Question: I want to let users create files by dragging items from PyQt to the system file explorer. Since some of the files will be very large, I also need to delay setting the data to when the user finishes the drop instead of immediately on start of drag.
This example seems to be what I need: <URL>
I tried converting that to a simple PyQt5 version where dragging a QPushButton into a folder will create a plain text file, but it's not working for me... when I run it dropping does nothing and my cursor looks like this:

'''
import sys
from PyQt5 import QtCore, QtGui, QtWidgets
import typing
import time
class MimeData(QtCore.QMimeData):
dataRequested = QtCore.pyqtSignal(str)
def formats(self) -> typing.List[str]:
return QtCore.QMimeData.formats(self) + ["text/plain"]
def retrieveData(self, mime_type: str, preferred_type: QtCore.QVariant.Type):
self.dataRequested.emit(mime_type)
return QtCore.QMimeData.retrieveData(self, mime_type, preferred_type)
class SourceWidget(QtWidgets.QWidget):
mimeData: MimeData = None
def __init__(self, parent=None):
super().__init__(parent)
layout = QtWidgets.QVBoxLayout()
button = QtWidgets.QPushButton("Drag Me")
button.pressed.connect(self.start_drag)
layout.addWidget(button)
self.setLayout(layout)
@QtCore.pyqtSlot()
def create_data(self, mime_type):
if mime_type == "text/plain":
time.sleep(0.25) # Simulate large file
self.mimeData.setData("text/plain", b"my text file contents")
@QtCore.pyqtSlot()
def start_drag(self):
self.mimeData = MimeData()
self.mimeData.dataRequested.connect(self.create_data)
drag = QtGui.QDrag(self)
drag.setMimeData(self.mimeData)
drag.exec(QtCore.Qt.CopyAction)
if __name__ == "__main__":
app = QtWidgets.QApplication.instance() or QtWidgets.QApplication(sys.argv)
w = SourceWidget()
w.show()
app.exec_()
'''
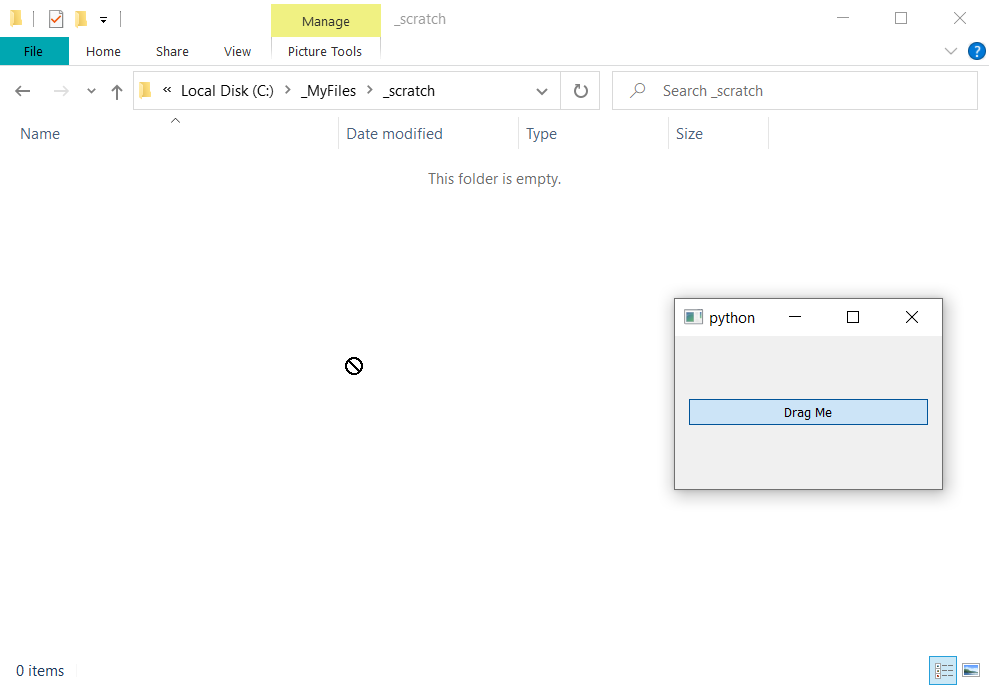
Answer: Here's what I ended up with for dragging and dropping files from PyQt5 into file explorer, and only having the file write once the mouse is released to finalize the drop.
'''
import time
from PyQt5 import QtCore, QtGui, QtWidgets
from PyQt5.QtCore import Qt
import tempfile
import os
# Use win32api on Windows because the pynput and mouse packages cause lag
# https://github.com/moses-palmer/pynput/issues/390
if os.name == 'nt':
import win32api
def mouse_pressed():
return win32api.GetKeyState(0x01) not in [0, 1]
else:
import mouse
def mouse_pressed():
return mouse.is_pressed()
class DelayedMimeData(QtCore.QMimeData):
def __init__(self):
super().__init__()
self.callbacks = []
def add_callback(self, callback):
self.callbacks.append(callback)
def retrieveData(self, mime_type: str, preferred_type: QtCore.QVariant.Type):
mp = mouse_pressed()
if not mp:
for callback in self.callbacks.copy():
self.callbacks.remove(callback)
callback()
return QtCore.QMimeData.retrieveData(self, mime_type, preferred_type)
class Navigator(QtWidgets.QTreeWidget):
def __init__(self):
super().__init__()
self.setHeaderLabels(["Name"])
QtWidgets.QTreeWidgetItem(self, ['Test1'])
QtWidgets.QTreeWidgetItem(self, ['Test2'])
QtWidgets.QTreeWidgetItem(self, ['Test3'])
self.setAcceptDrops(True)
self.setDragEnabled(True)
self.setDragDropMode(self.DragDrop)
self.setDefaultDropAction(Qt.MoveAction)
self.setSelectionMode(self.ExtendedSelection)
self.setSelectionBehavior(self.SelectRows)
self.setContextMenuPolicy(Qt.CustomContextMenu)
def startDrag(self, actions):
drag = QtGui.QDrag(self)
names = [item.text(0) for item in self.selectedItems()]
mime = DelayedMimeData()
path_list = []
for name in names:
path = os.path.join(tempfile.gettempdir(), 'DragTest', name + '.txt')
os.makedirs(os.path.dirname(path), exist_ok=True)
print(path)
def write_to_file(path=path, name=name, widget=self):
with open(path, 'w+') as f:
print("Writing large file(s)...")
time.sleep(2) # Sleep to simulate long file write
f.write(f"Contents of {name}")
mime.add_callback(write_to_file)
path_list.append(QtCore.QUrl.fromLocalFile(path))
mime.setUrls(path_list)
mime.setData('application/x-qabstractitemmodeldatalist',
self.mimeData(self.selectedItems()).data('application/x-qabstractitemmodeldatalist'))
drag.setMimeData(mime)
drag.exec_(Qt.MoveAction)
super().startDrag(actions)
app = QtWidgets.QApplication([])
nav = Navigator()
nav.show()
app.exec_()
'''